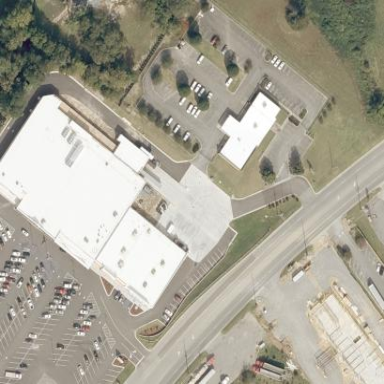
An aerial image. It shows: Retail building.